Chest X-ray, AP view. Patient: 51 years old, sex F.
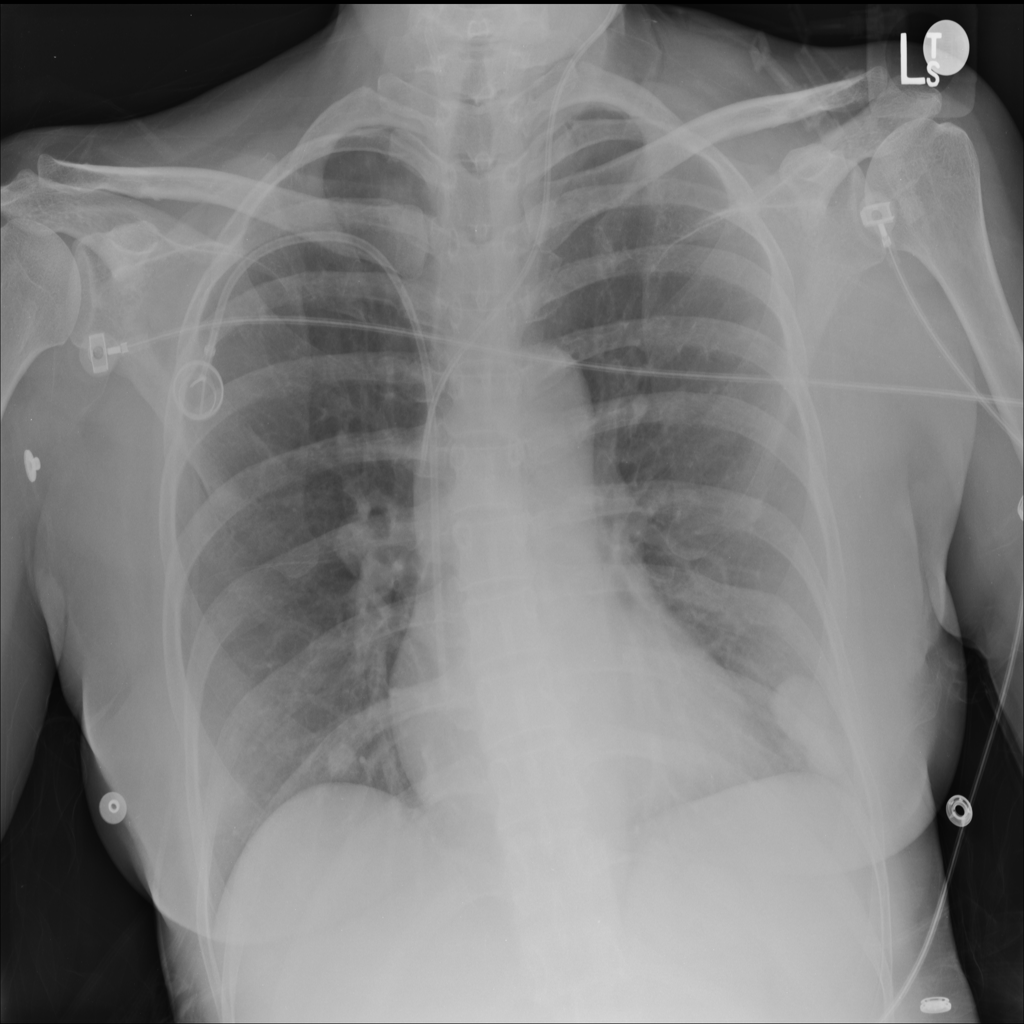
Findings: Nodule